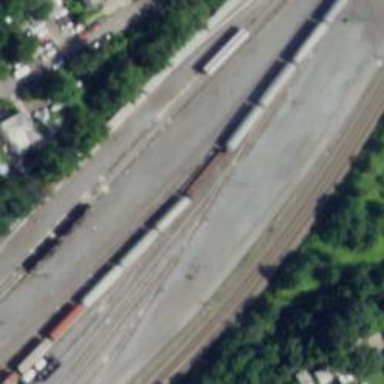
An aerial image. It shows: Railway yard.